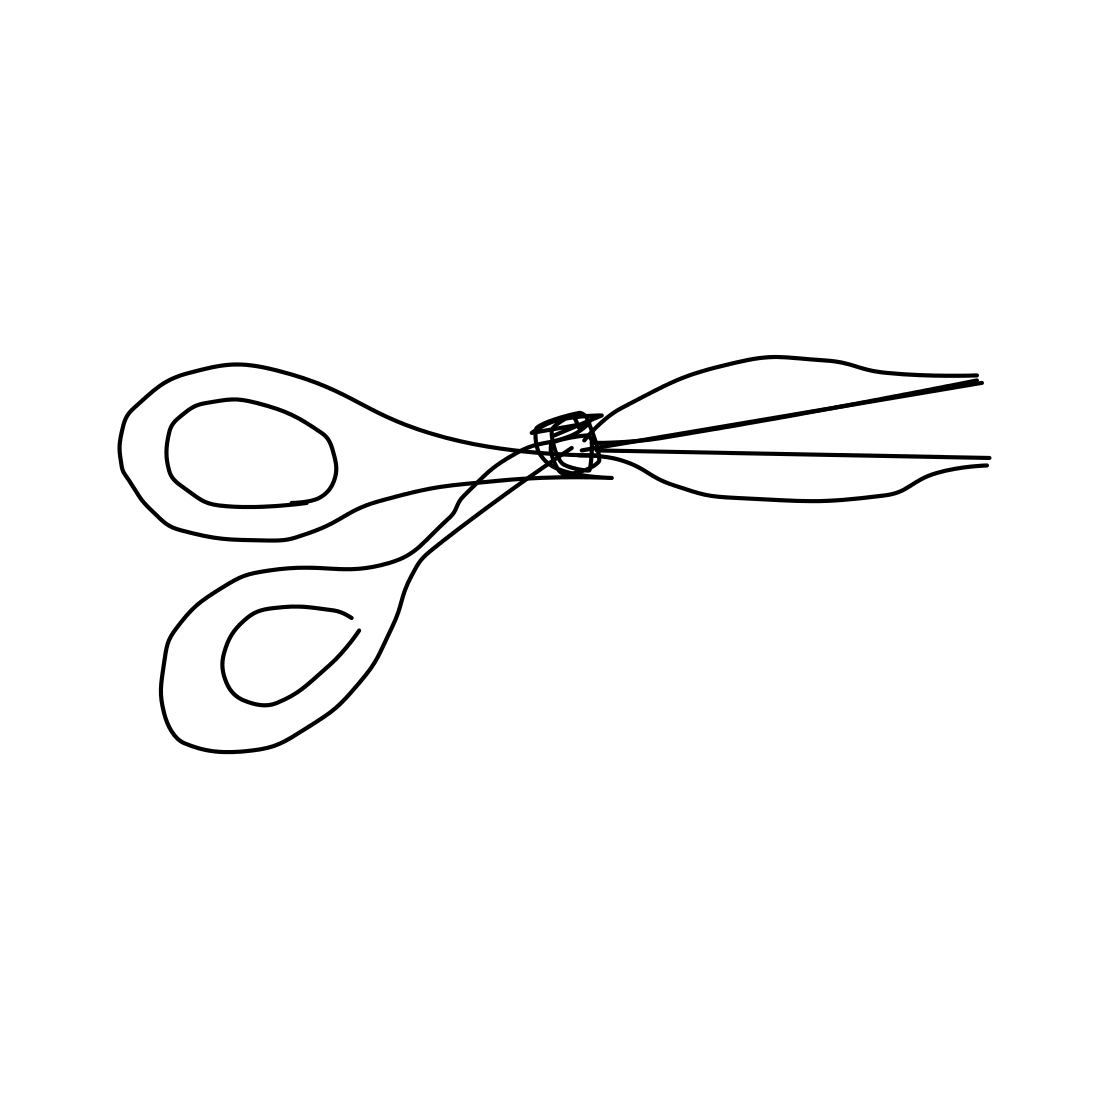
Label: scissors